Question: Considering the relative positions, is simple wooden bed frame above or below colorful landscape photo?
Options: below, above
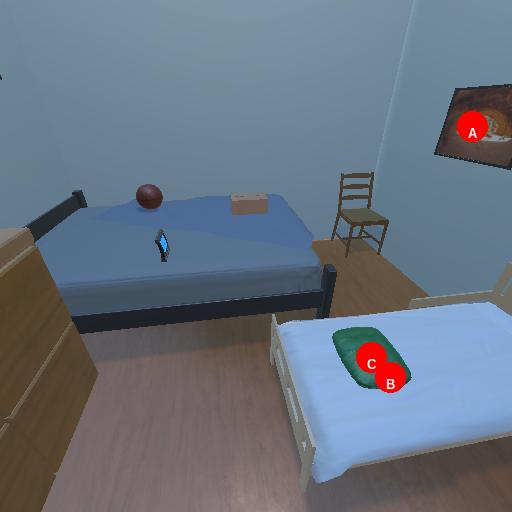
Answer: below